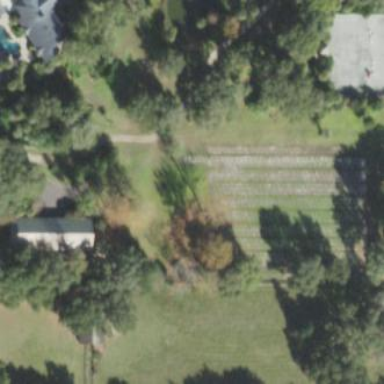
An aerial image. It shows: Plant nursery with trees.